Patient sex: M
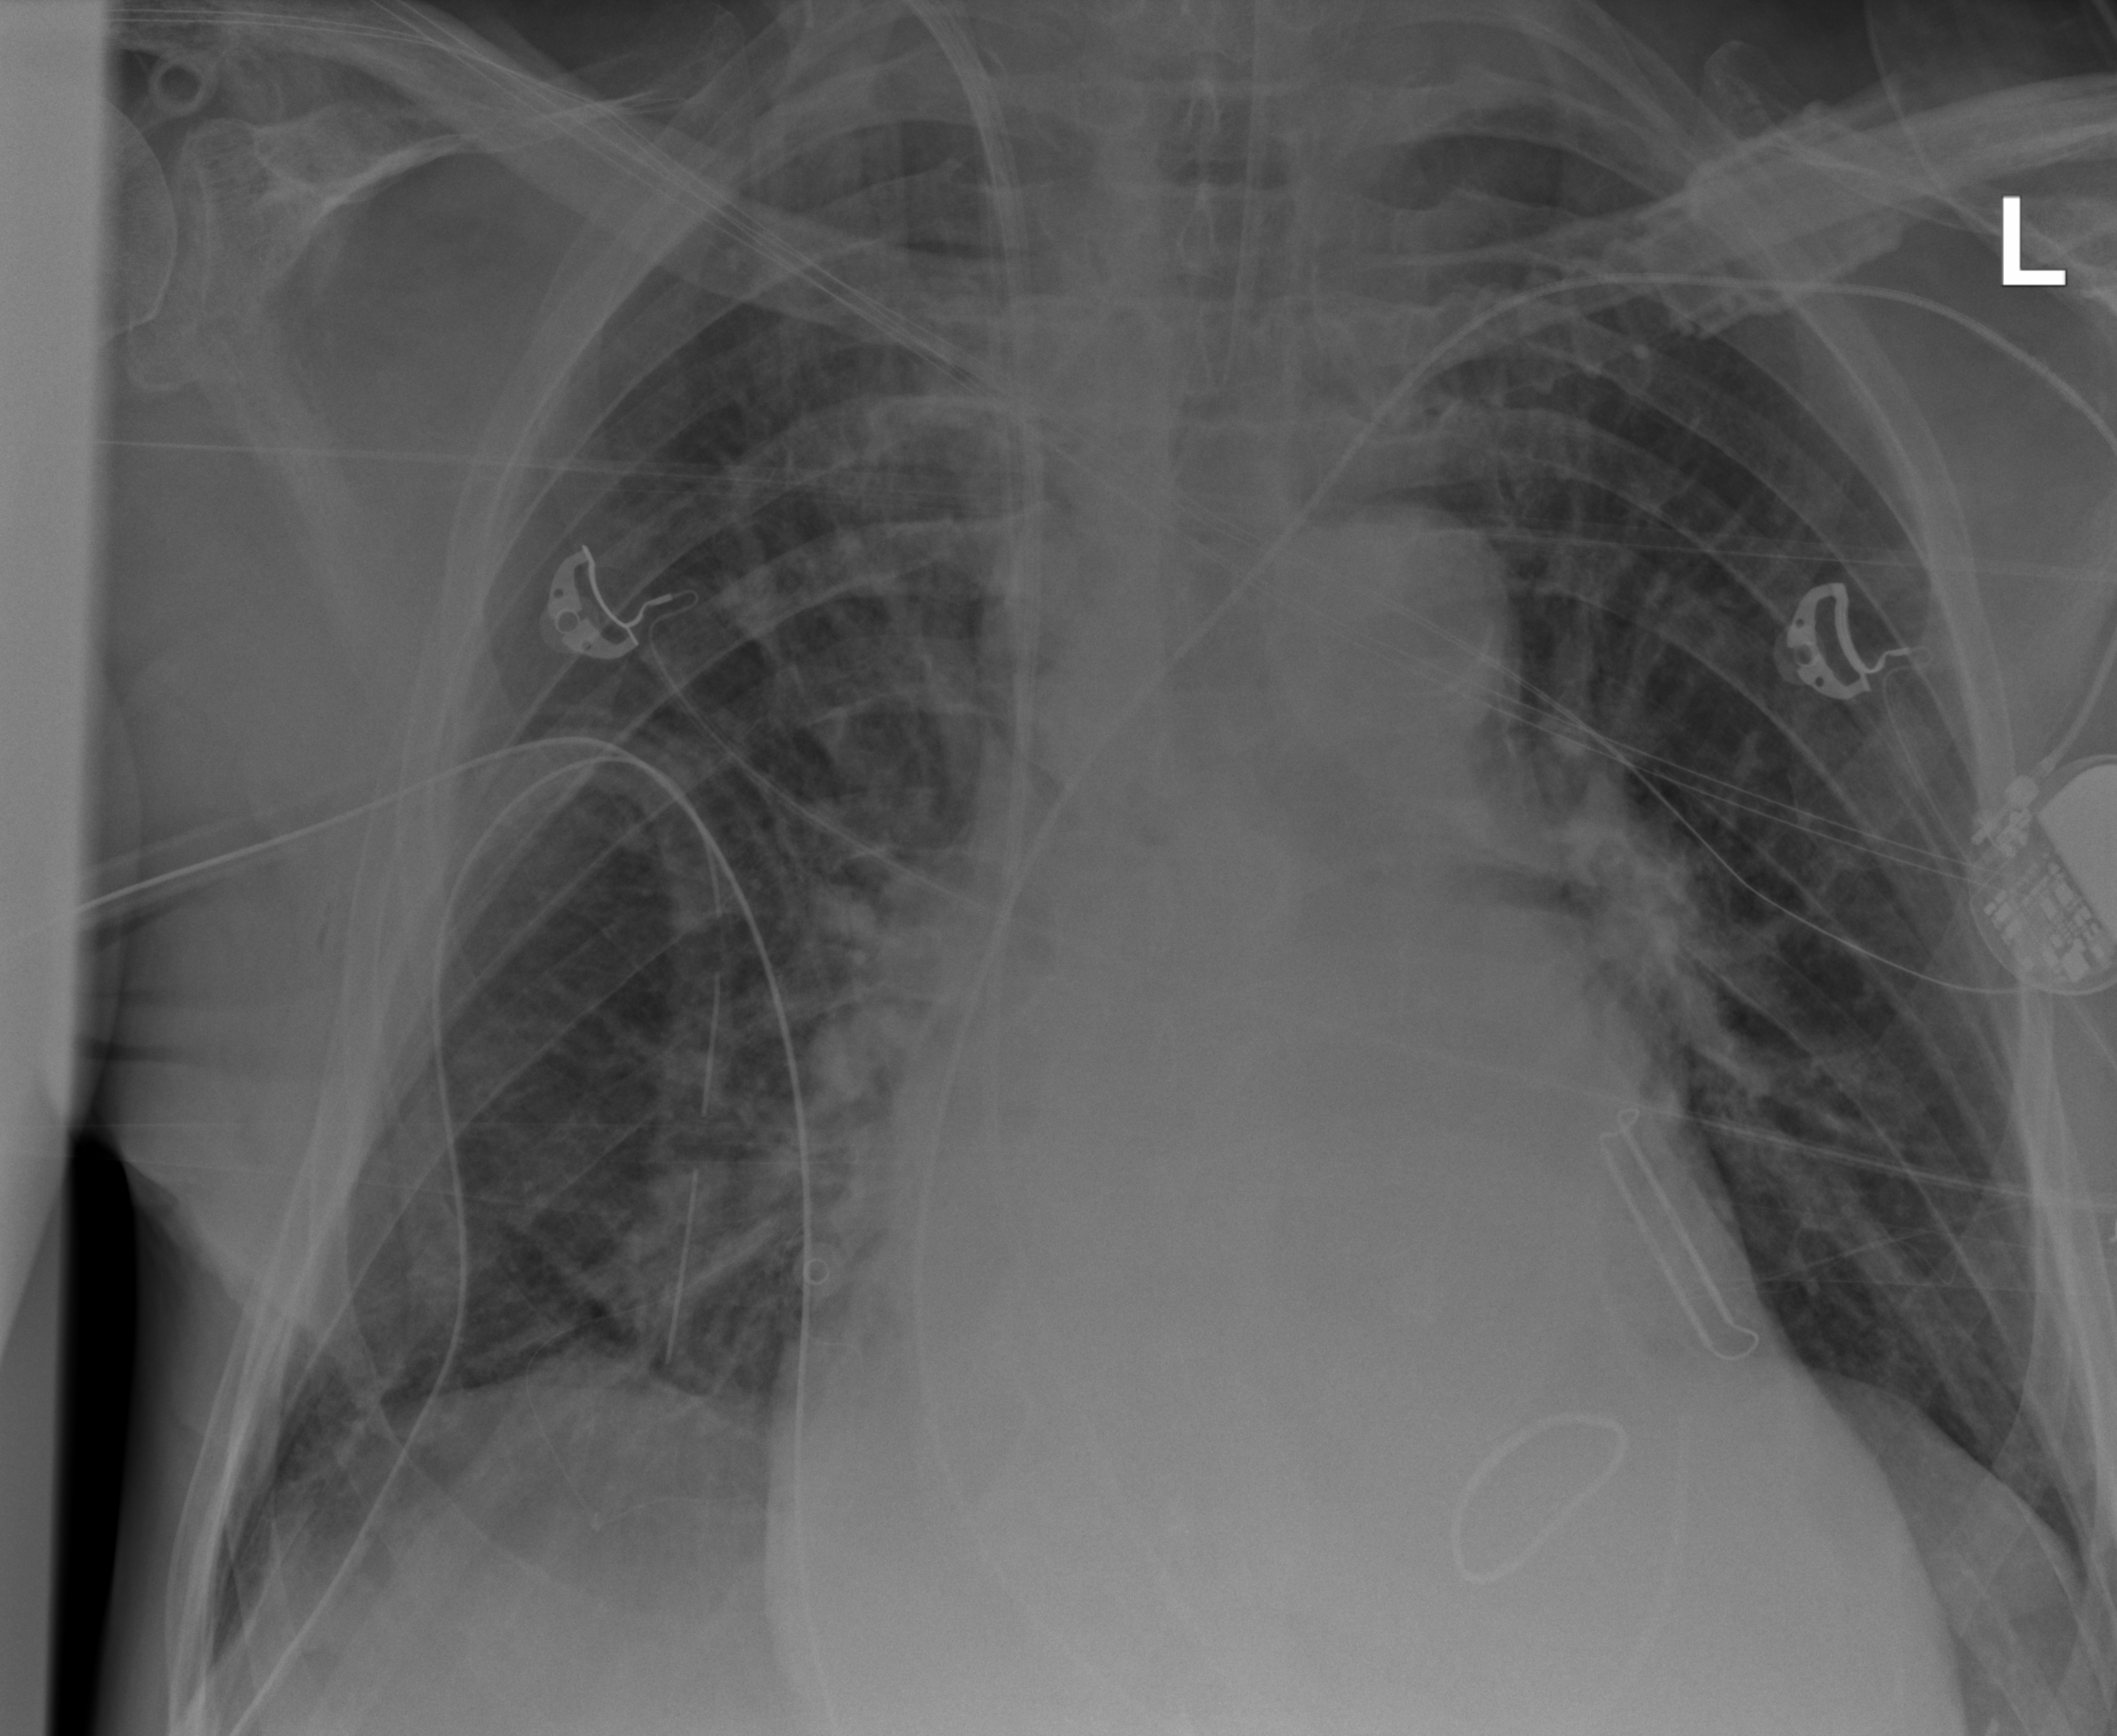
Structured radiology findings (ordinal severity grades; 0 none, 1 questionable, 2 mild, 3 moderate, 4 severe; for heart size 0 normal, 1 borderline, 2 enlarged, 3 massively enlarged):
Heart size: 3
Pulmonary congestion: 2
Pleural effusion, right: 0
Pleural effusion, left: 0
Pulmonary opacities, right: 0
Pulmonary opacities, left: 0
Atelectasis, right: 0
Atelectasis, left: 0